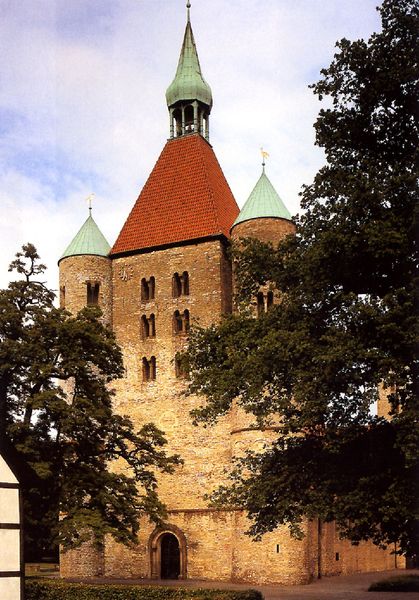
Titel: Ehemalige Kanonissen-Stiftskirche St. Bonifazius in Freckenhorst, Westbau um 1190
Standort: Freckenhorst (EU - D - NRW)
Schlagwörter: baum, blätter, himmel, wolken, bäume, fenster, laterne, säulen, tür, dach, gebäude, rot, wiese, alt, stein, kirche, rund, turm, giebel, mauer, ziegel, farbe, backstein, spitz, tor, foto, fotografie, eingang, kloster, türme, zwiebelturm, kupfer, kathedrale, photo, portal, glocke, ziegeldach, fachwerk, gemauert, t+r, glpcke, kupfel